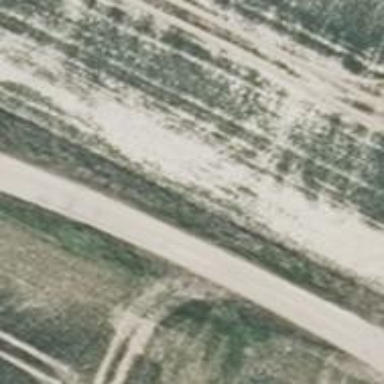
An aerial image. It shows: Unclassified road with sand surface and grade2 tracktype.